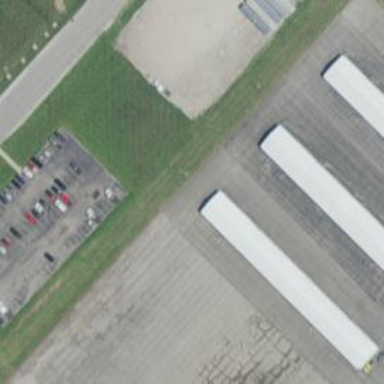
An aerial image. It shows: Hangar building at airport.